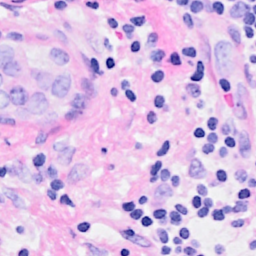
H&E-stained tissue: Breast